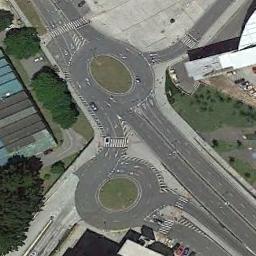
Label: roundabout